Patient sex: F
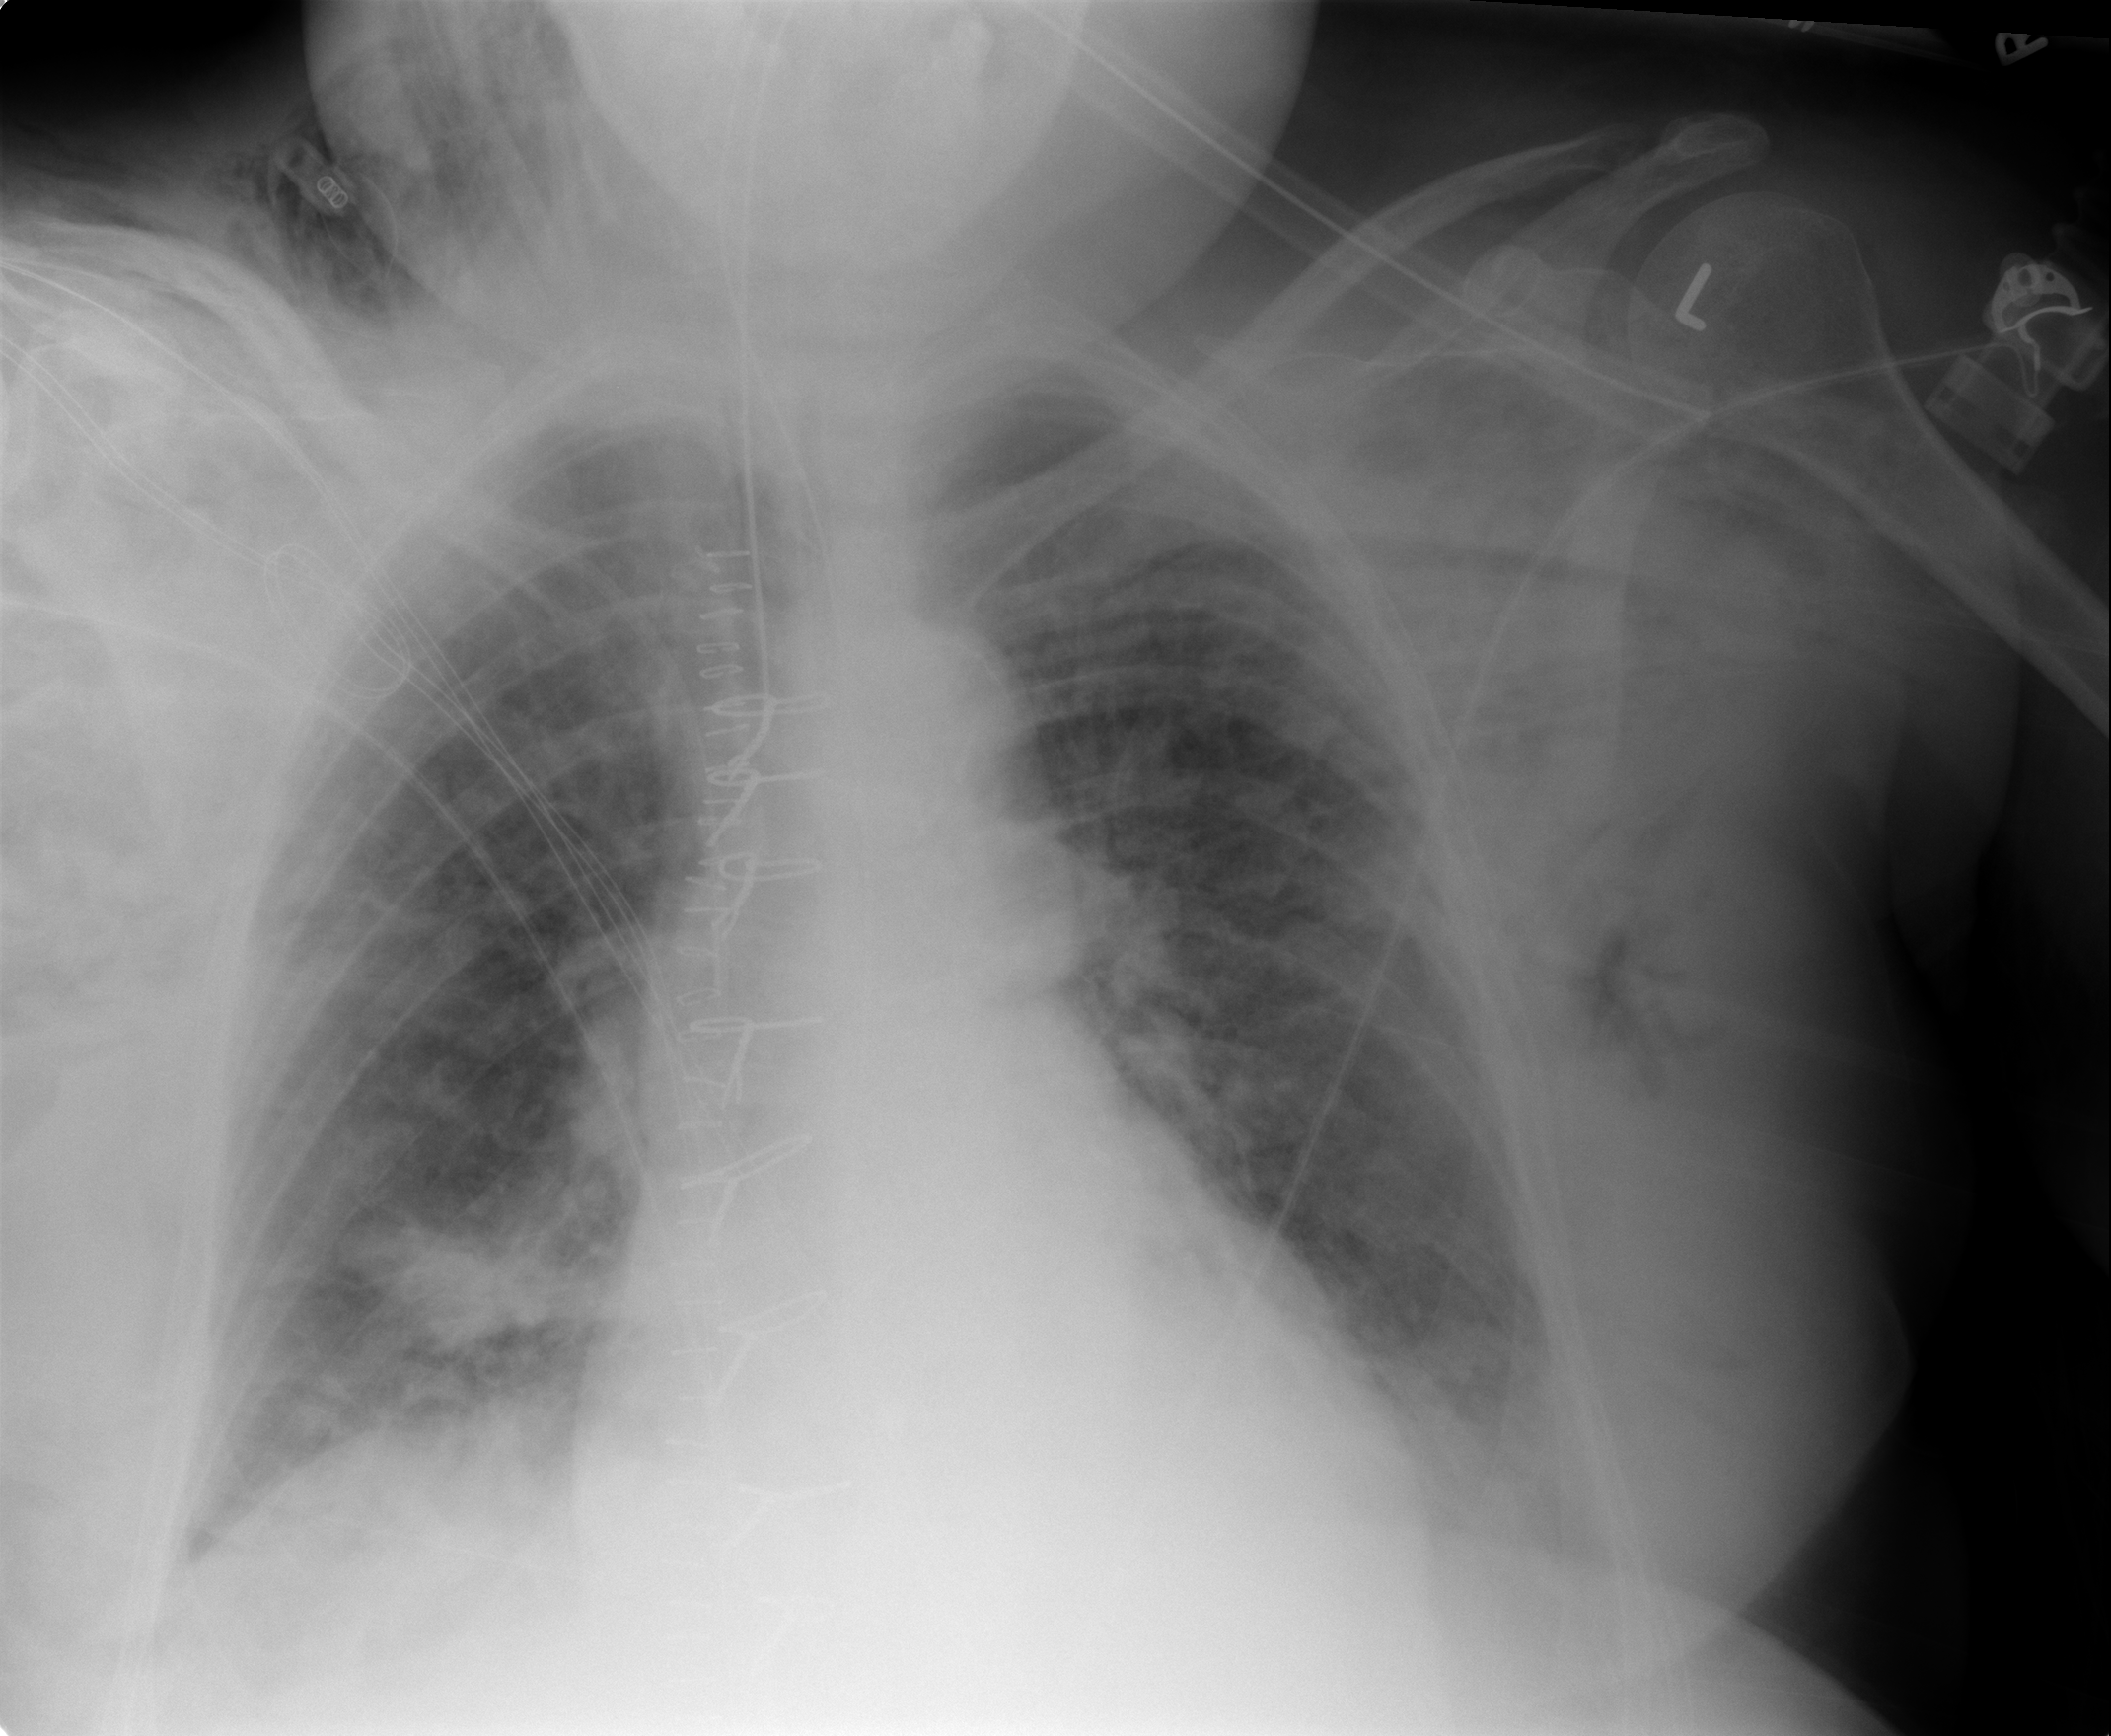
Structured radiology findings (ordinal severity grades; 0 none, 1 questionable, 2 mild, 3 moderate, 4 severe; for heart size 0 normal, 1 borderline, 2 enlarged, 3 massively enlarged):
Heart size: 0
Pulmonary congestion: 0
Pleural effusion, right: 0
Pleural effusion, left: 0
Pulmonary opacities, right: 1
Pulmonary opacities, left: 1
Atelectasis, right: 3
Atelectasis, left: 2